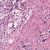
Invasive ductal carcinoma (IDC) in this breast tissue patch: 1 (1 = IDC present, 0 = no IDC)